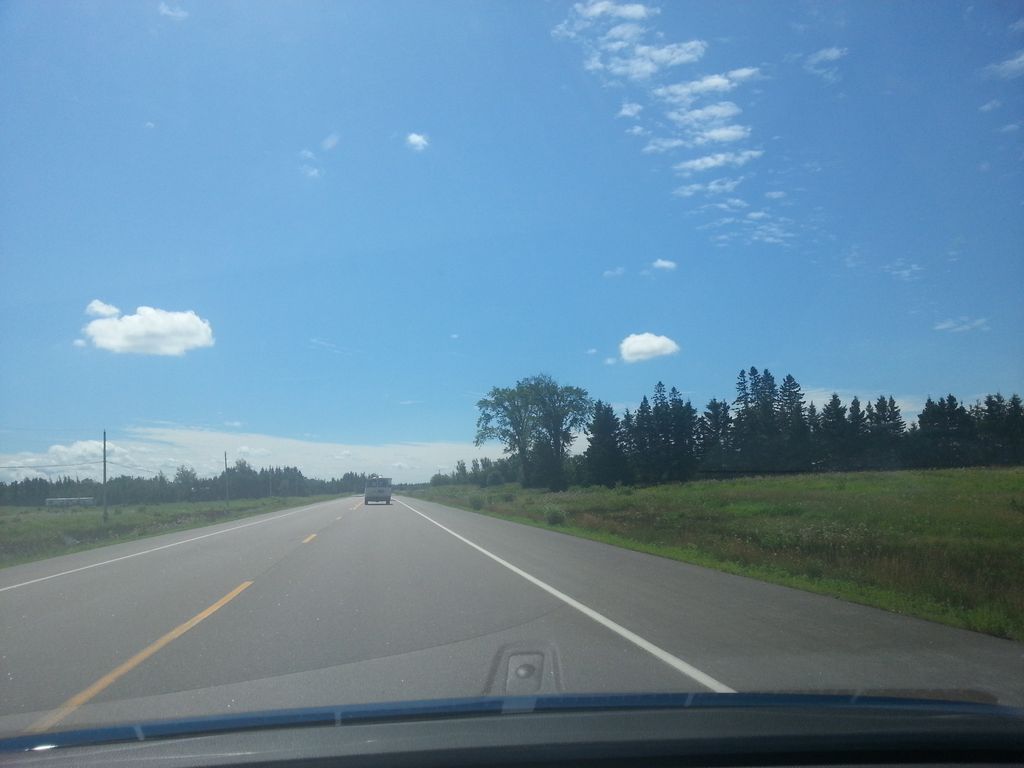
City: charlottetown